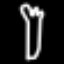
Label: fork